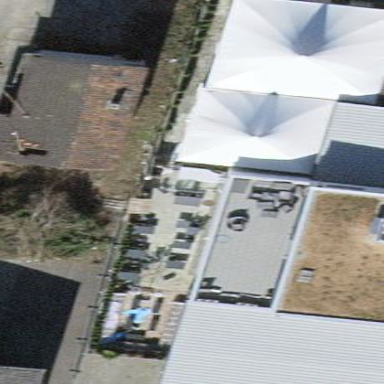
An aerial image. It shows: Building with flat roof painted in light grey.